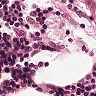
Metastatic tissue present: no